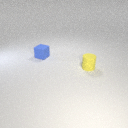
small yellow rubber cylinder in front of small blue rubber cube